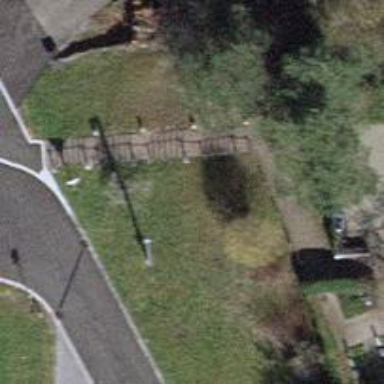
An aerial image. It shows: Road with steps.